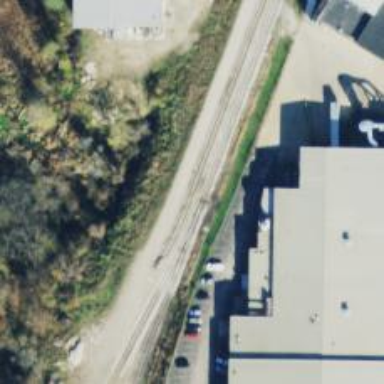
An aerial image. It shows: Railway yard in service.